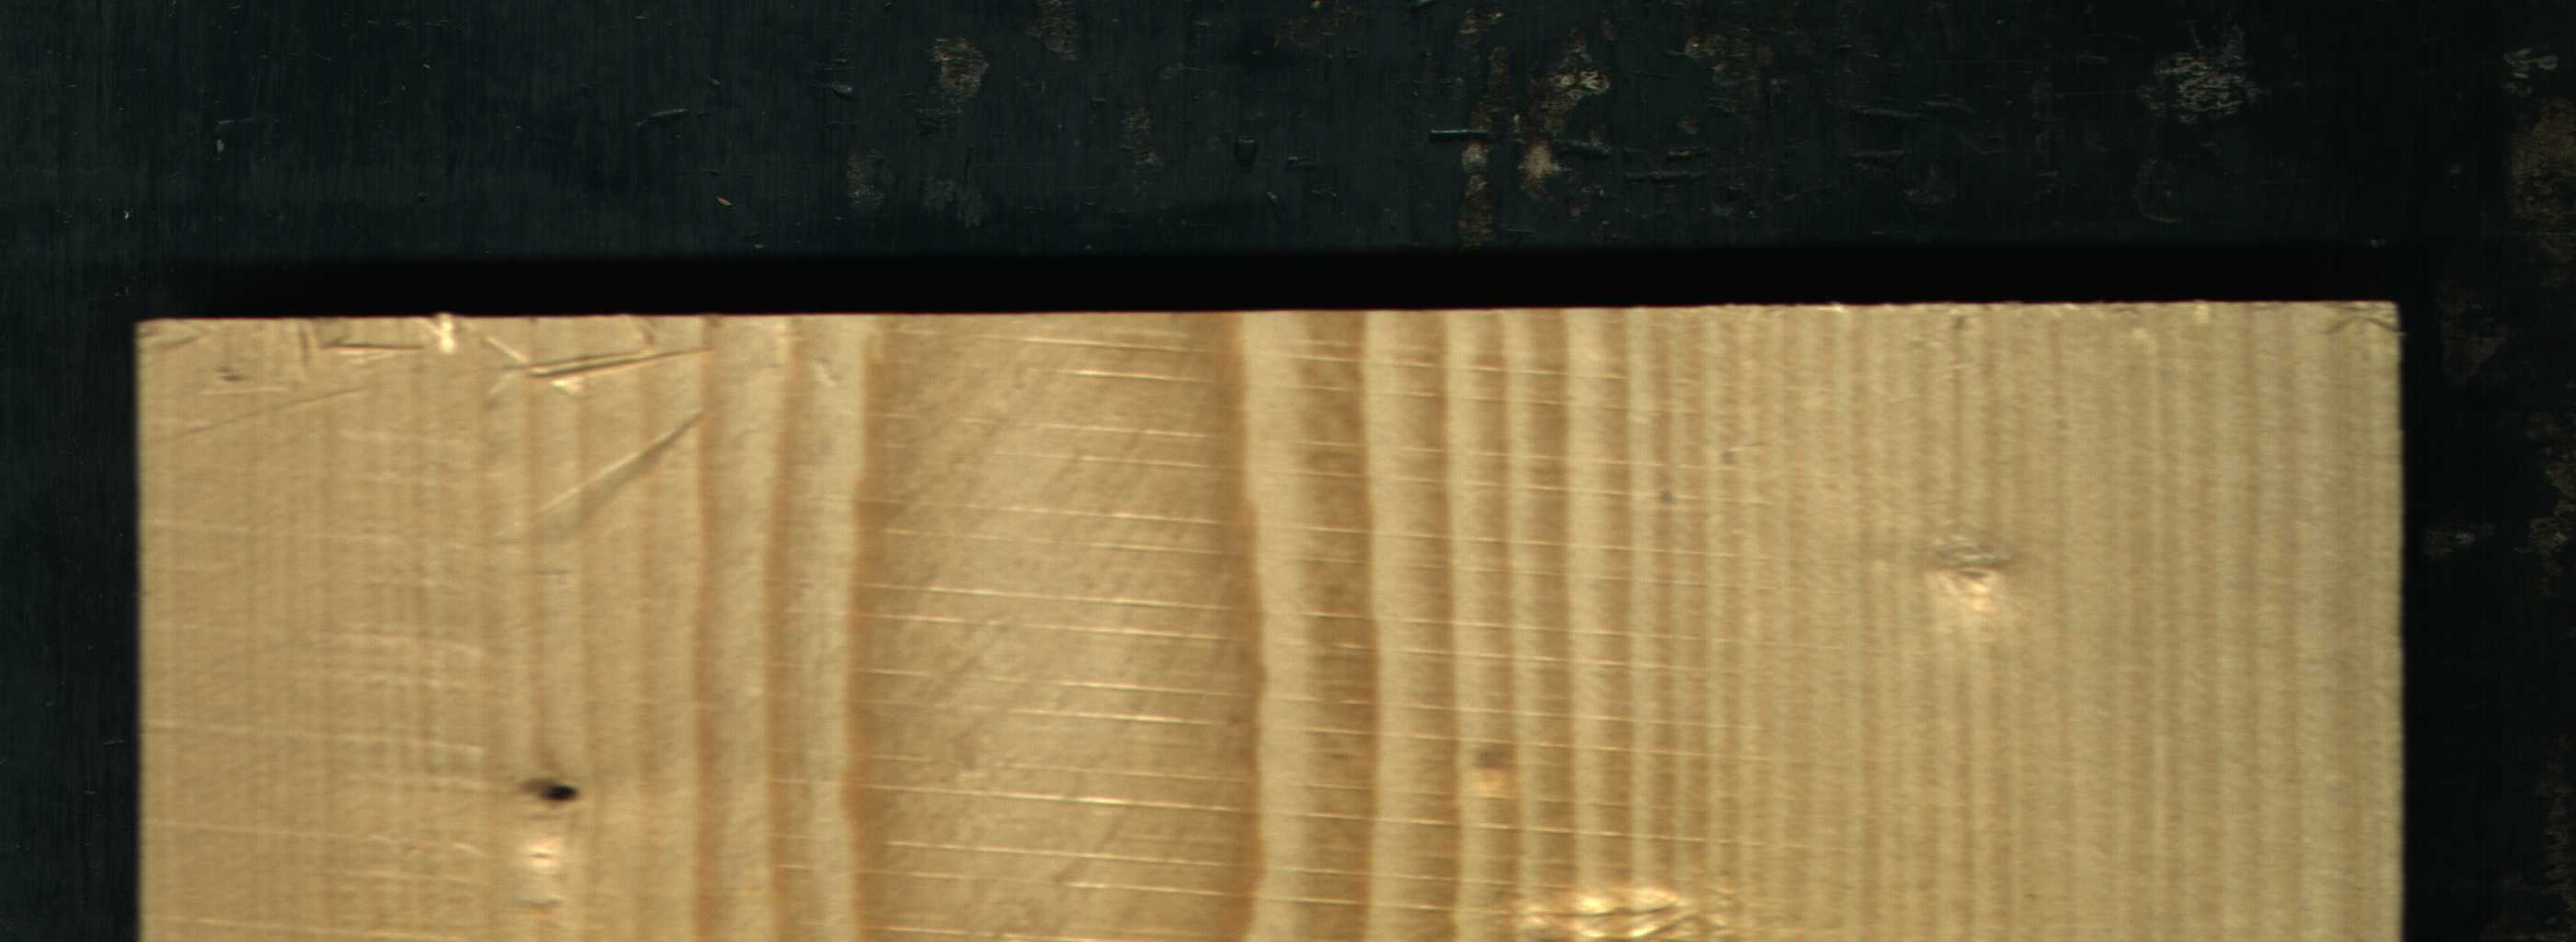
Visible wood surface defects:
Dead_Knot